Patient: sex F, age 56
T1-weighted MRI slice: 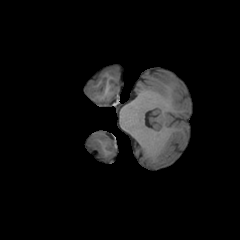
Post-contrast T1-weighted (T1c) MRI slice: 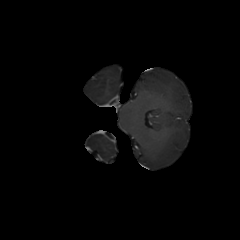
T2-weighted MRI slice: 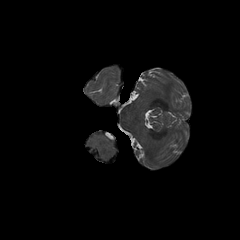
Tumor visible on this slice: no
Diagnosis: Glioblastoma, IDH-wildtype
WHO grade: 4